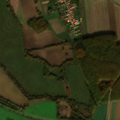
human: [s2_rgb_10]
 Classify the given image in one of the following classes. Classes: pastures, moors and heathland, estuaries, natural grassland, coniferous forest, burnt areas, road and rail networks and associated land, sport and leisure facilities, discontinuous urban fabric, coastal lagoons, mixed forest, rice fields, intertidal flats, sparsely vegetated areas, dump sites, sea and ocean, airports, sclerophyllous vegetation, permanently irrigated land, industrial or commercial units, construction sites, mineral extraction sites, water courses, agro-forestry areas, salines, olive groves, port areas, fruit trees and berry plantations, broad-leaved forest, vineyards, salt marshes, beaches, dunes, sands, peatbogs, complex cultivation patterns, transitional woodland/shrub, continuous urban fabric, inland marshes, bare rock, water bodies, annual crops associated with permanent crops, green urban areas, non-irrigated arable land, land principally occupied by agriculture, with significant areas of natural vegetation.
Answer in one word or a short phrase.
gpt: discontinuous urban fabric, non-irrigated arable land, pastures, land principally occupied by agriculture, with significant areas of natural vegetation, broad-leaved forest, transitional woodland/shrub